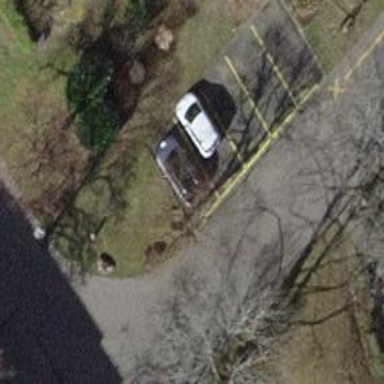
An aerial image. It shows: Parking area with asphalt surface.